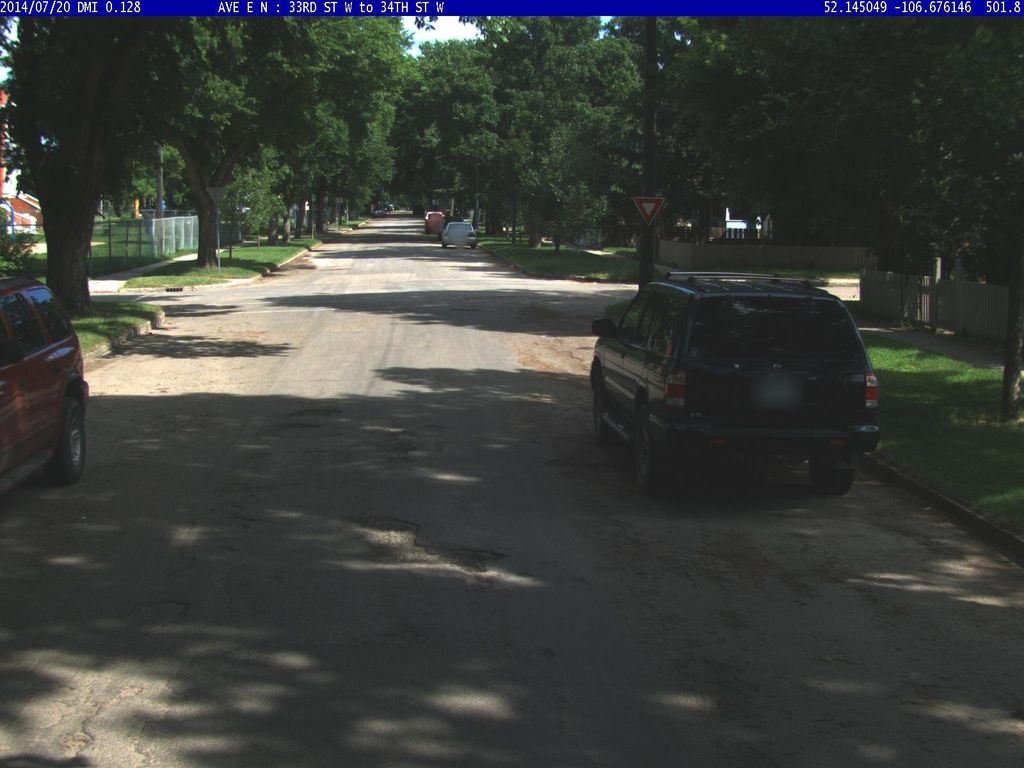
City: saskatoon